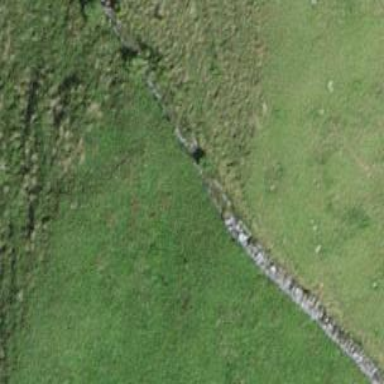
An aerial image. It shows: Wall barrier.